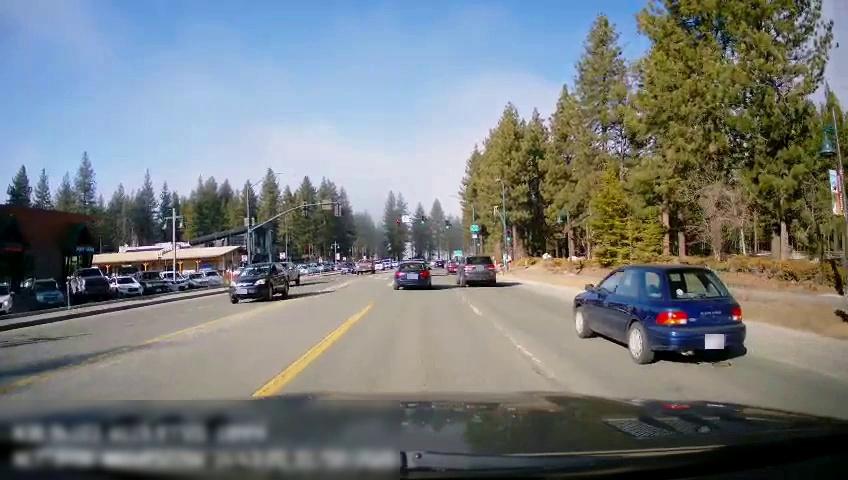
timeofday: Day
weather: Sunny
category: Drivable Space
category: Vehicles | SUV
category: Vehicles | SUV
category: Vehicles | SUV
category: Vehicles | SUV
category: Vehicles | Car
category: Vehicles | Car
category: Vehicles | SUV
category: Vehicles | Car
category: Vehicles | Car
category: Vehicles | Car
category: Vehicles | Truck
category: Vehicles | Car
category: Vehicles | SUV
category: Vehicles | Car
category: Vehicles | SUV
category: Vehicles | Car
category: Lanes | Opposite Lane
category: Lanes | Current Lane
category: Lanes | Current Lane
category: Traffic | Signs
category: Traffic | Signs
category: Traffic | Lights
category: Traffic | Lights
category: Traffic | Signs